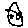
Label: house